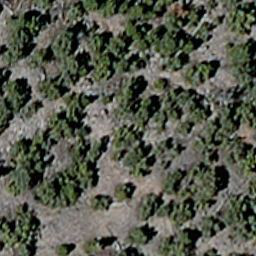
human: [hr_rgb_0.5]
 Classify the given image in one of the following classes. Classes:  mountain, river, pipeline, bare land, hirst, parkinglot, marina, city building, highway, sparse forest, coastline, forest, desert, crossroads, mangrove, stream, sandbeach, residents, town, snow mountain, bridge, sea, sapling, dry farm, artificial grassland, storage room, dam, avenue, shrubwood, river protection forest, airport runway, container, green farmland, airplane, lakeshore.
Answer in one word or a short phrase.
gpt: sparse forest